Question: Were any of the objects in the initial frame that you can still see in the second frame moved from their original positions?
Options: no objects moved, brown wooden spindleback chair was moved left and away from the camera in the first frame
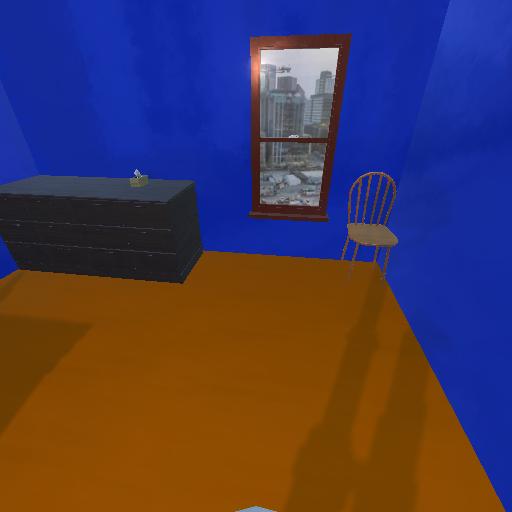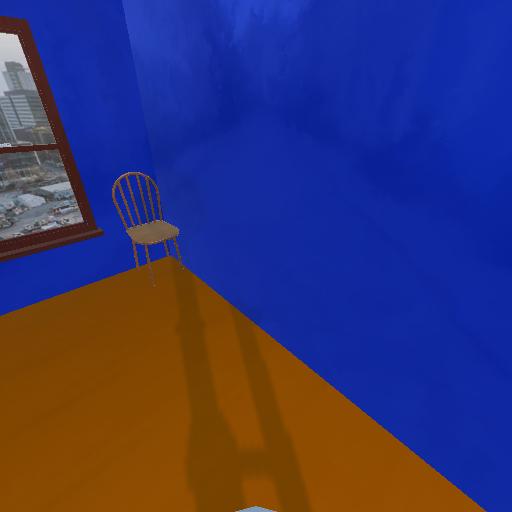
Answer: no objects moved